Field crop: maize
Growth stage: 1
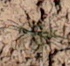
Species: lolium